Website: lowes
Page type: delivery-shipping
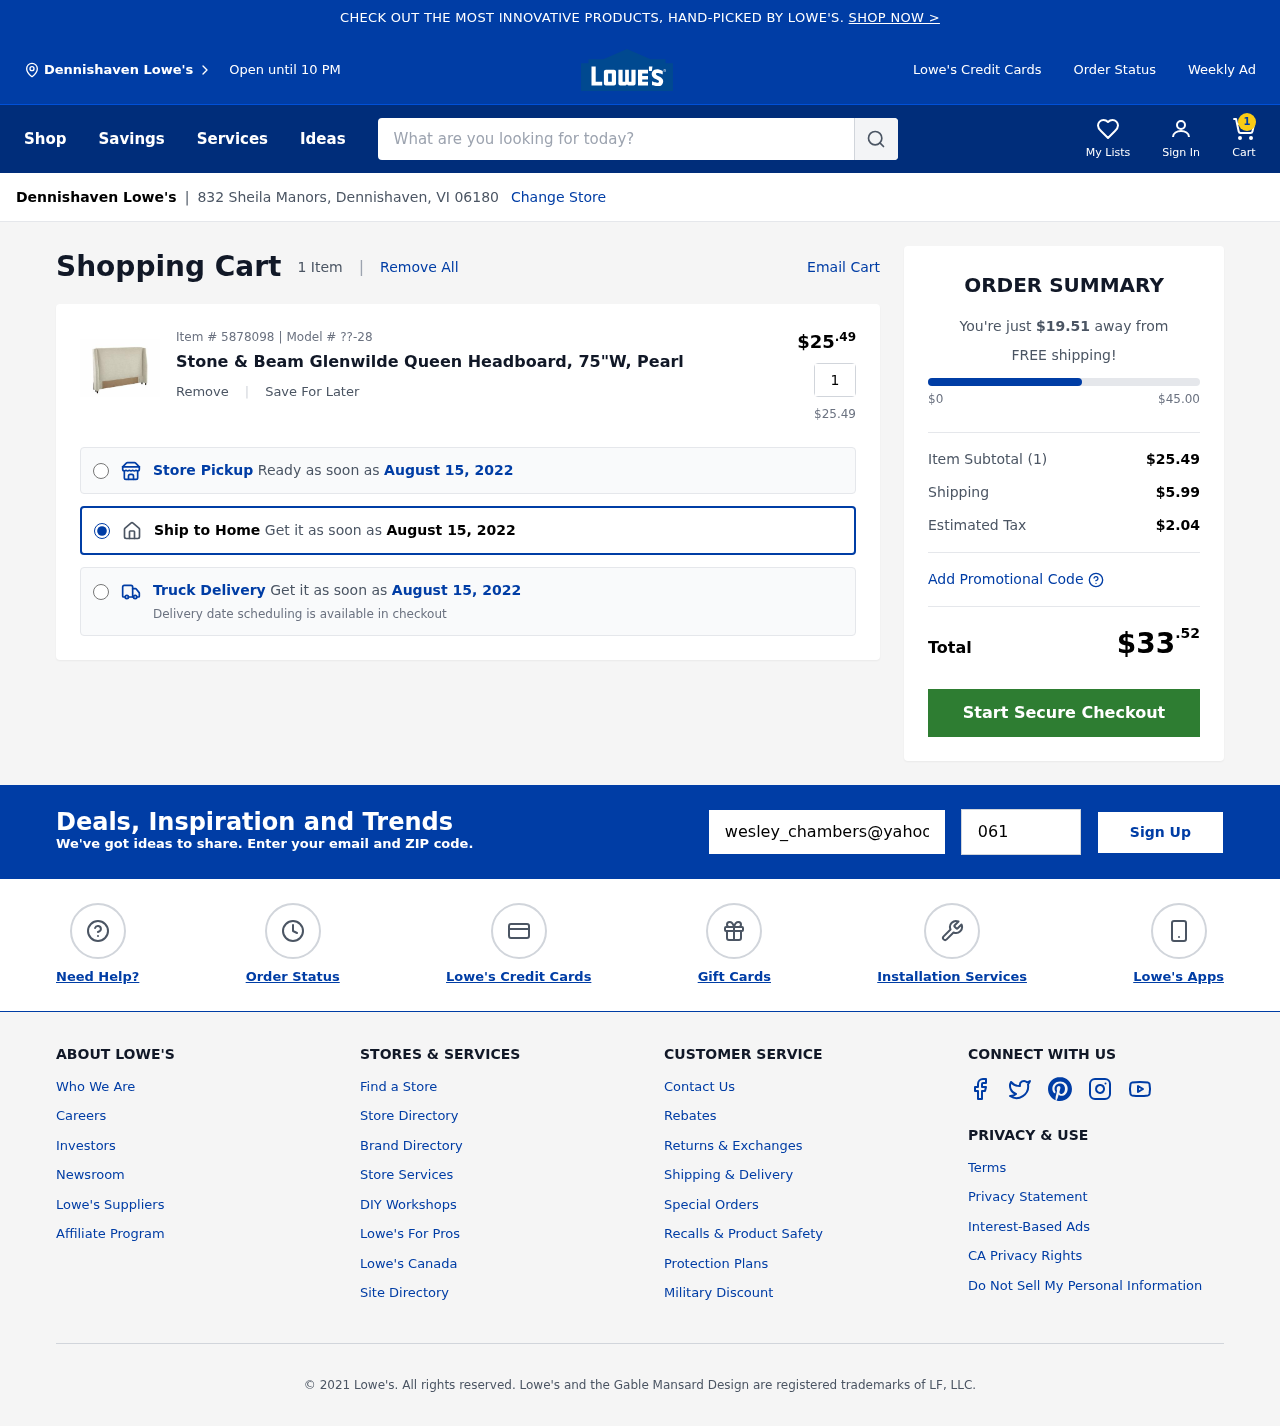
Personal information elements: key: PII_CITY
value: Dennishaven
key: PII_EMAIL
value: wesley_chambers@yahoo.com
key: PII_POSTCODE
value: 06180
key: PII_STREET
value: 832 Sheila Manors
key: PII_CITY2
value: Dennishaven
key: PII_CITY_STATE_ZIP
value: Dennishaven, VI 06180
Product elements: key: PRODUCT1_NAME
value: Stone & Beam Glenwilde Queen Headboard, 75"W, Pearl
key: PRODUCT1_PRICE
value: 25.49
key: PRODUCT1_QUANTITY
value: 1
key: PRODUCT1_MODEL
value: ??-28
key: PRODUCT1_PRICE2
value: $25.49
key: PRODUCT1_ITEM_NUMBER
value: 5878098
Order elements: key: ORDER_NUM_ITEMS
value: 1
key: ORDER_DELIVERY_DATE
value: August 15, 2022
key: ORDER_DELIVERY_DATE2
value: August 15, 2022
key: ORDER_DELIVERY_DATE3
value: August 15, 2022
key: AMOUNT_TO_FREE_SHIPPING
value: $19.51
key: ORDER_SUBTOTAL
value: $25.49
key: ORDER_SHIPPING_COST
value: $5.99
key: ORDER_TAX
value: $2.04
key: ORDER_TOTAL
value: $33.52
Search elements: key: HEADER_SEARCH
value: What are you looking for today?